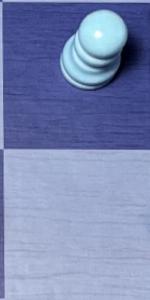
Label: Empty